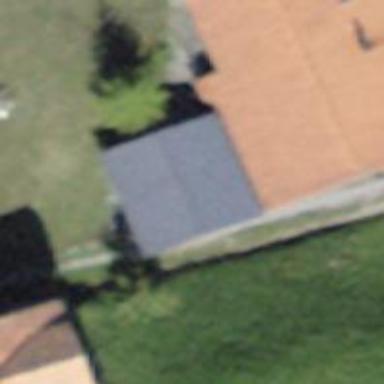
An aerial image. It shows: Rural barn.